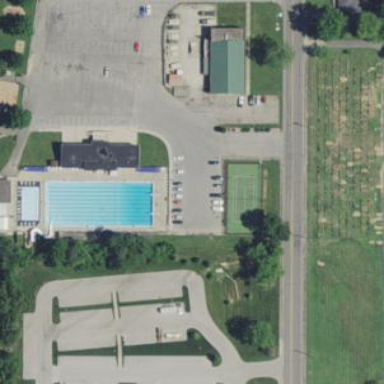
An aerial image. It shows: Sports centre focused on swimming activities.